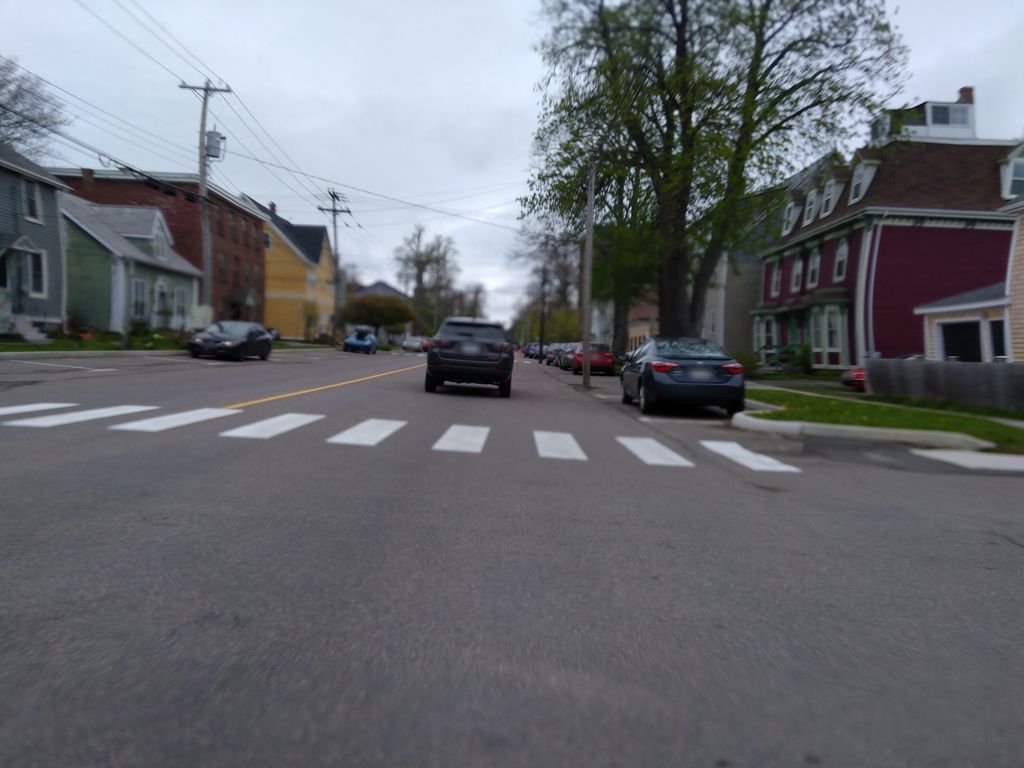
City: charlottetown